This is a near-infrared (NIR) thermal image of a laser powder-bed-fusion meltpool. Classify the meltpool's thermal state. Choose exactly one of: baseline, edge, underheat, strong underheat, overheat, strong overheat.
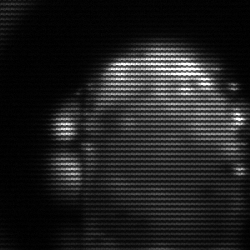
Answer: baseline